Aerial crown-view tile of a tropical tree (Barro Colorado Island, Panama), acquired 20241014:
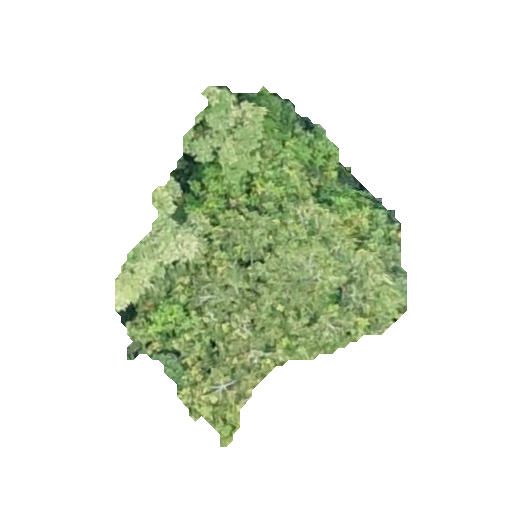
Species: Protium stevensonii
GBIF accepted scientific name: Tetragastris panamensis
Crown area: 96.062 m²